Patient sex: M
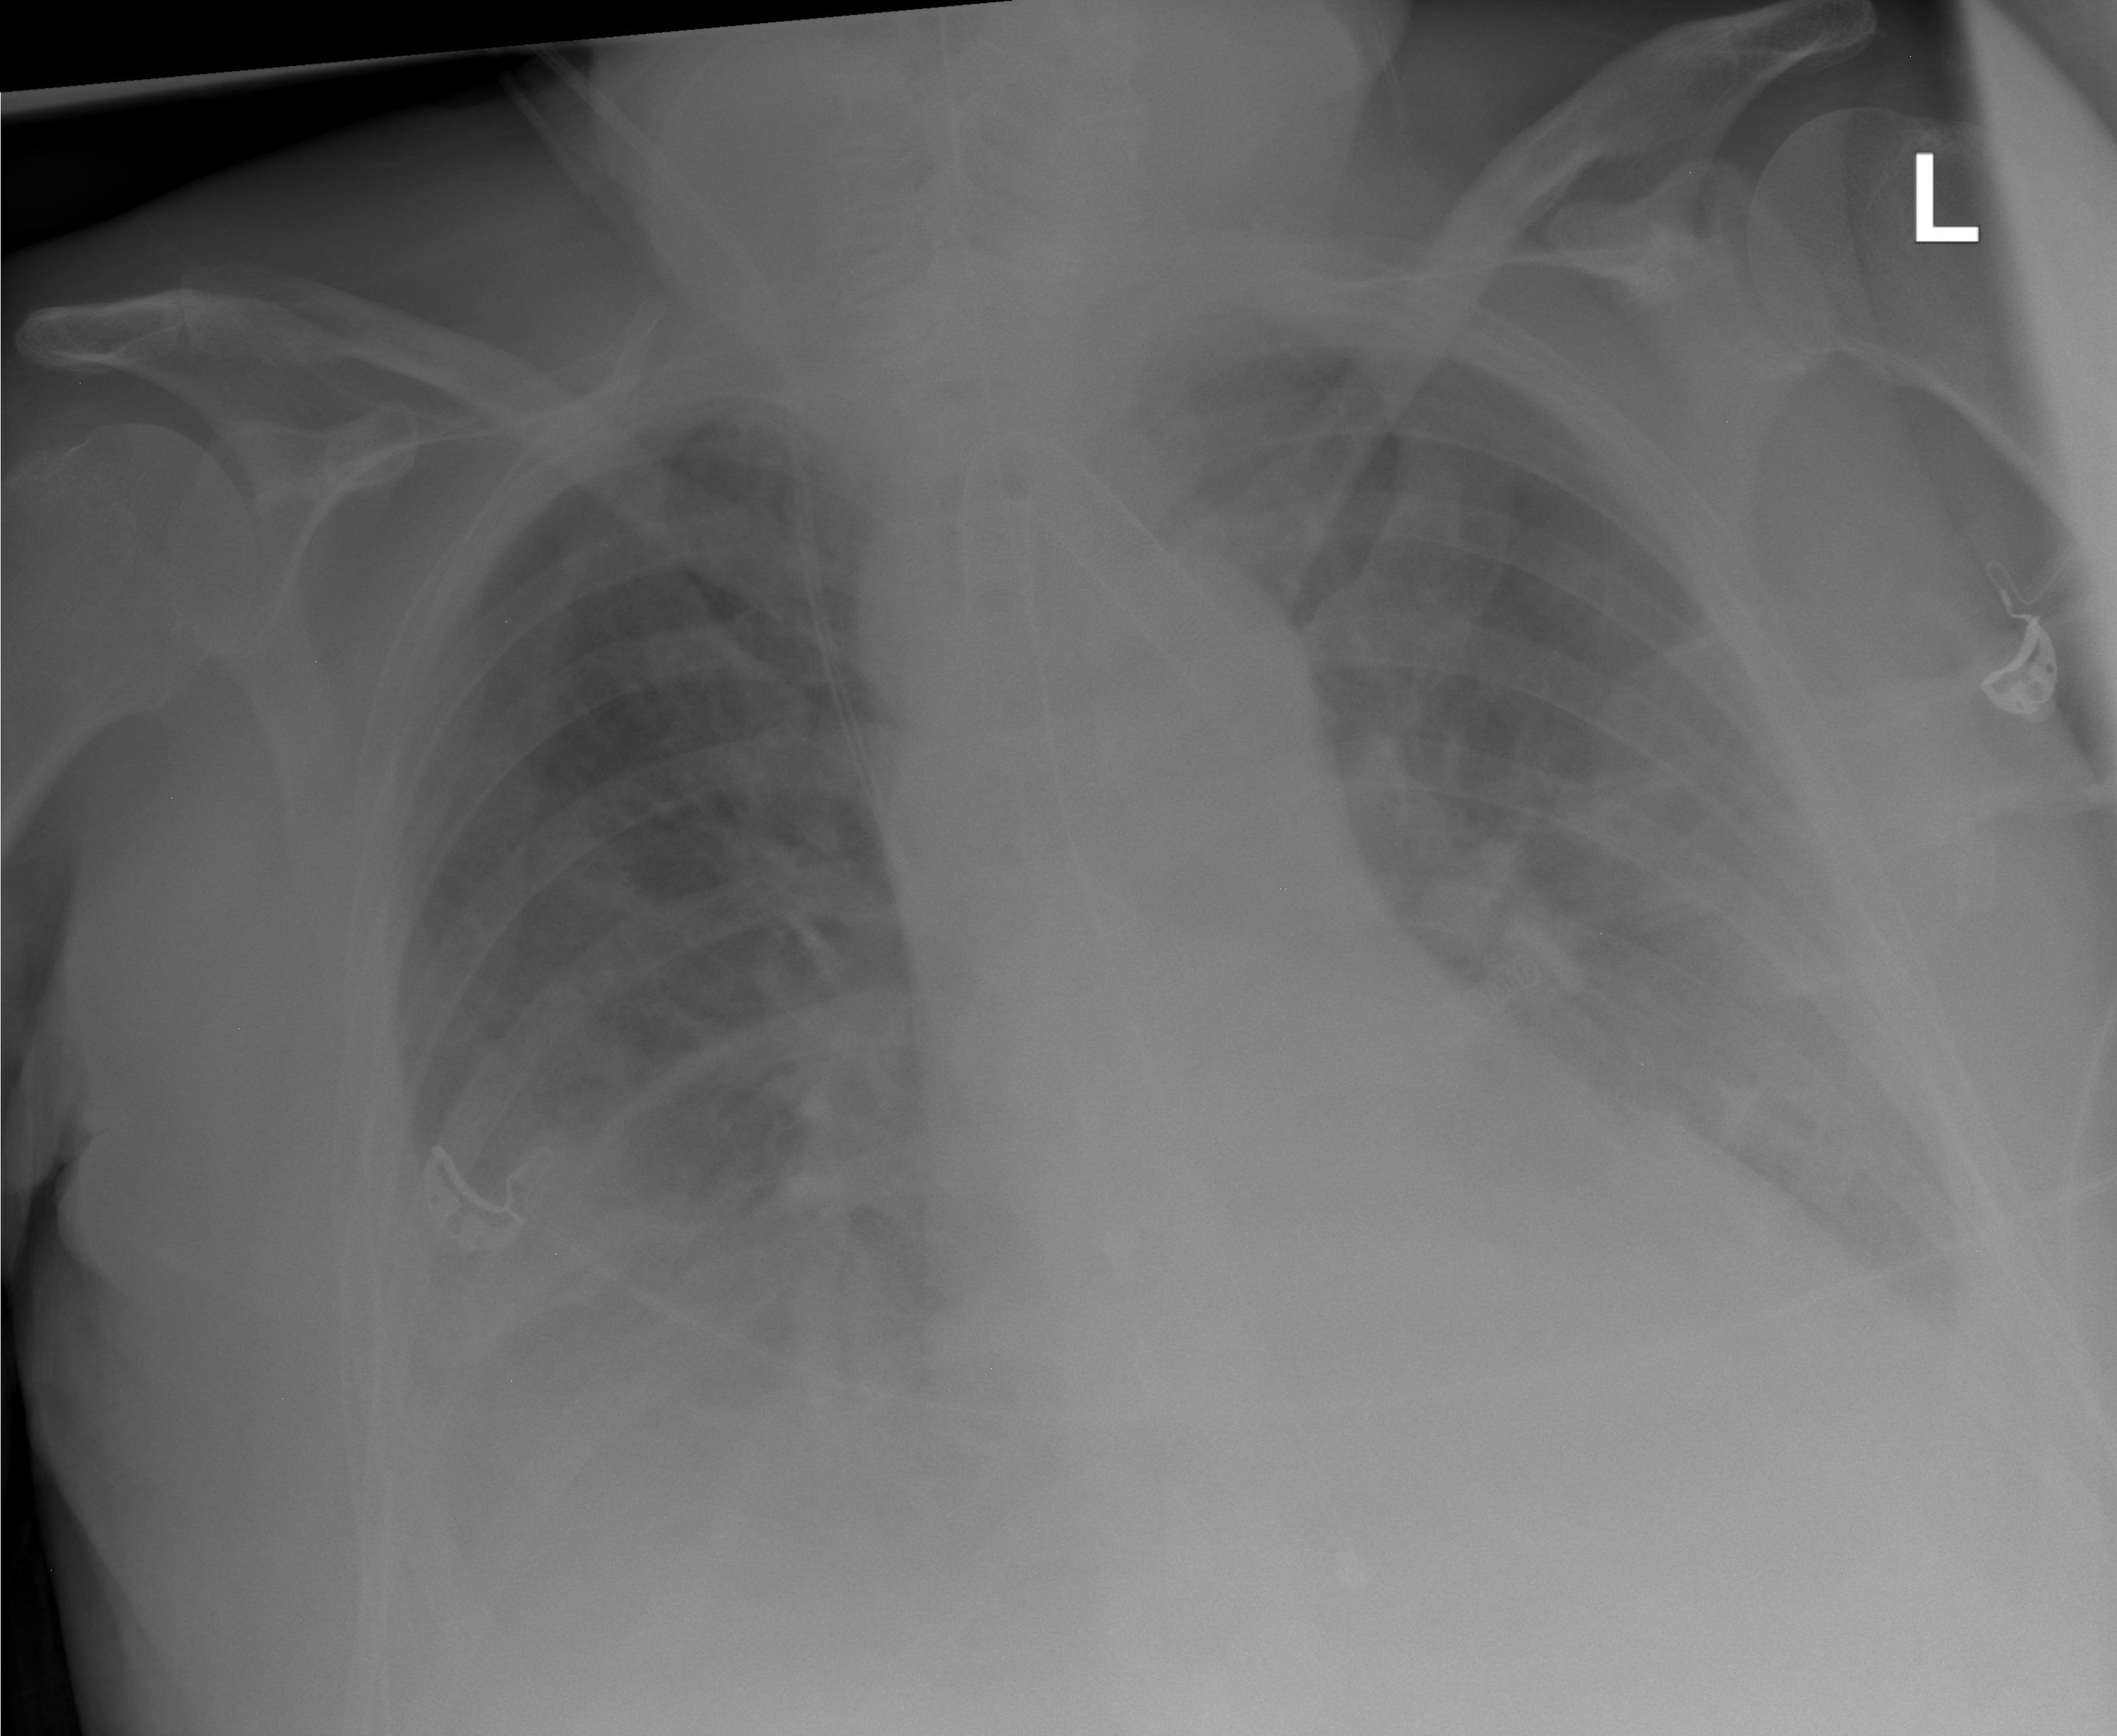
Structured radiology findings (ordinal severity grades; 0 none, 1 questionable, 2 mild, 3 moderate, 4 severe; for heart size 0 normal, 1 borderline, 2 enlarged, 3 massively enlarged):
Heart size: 2
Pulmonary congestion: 2
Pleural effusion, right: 3
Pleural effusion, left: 3
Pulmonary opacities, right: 2
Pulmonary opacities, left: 2
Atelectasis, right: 2
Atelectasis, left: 2